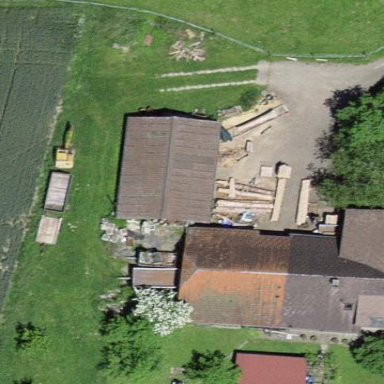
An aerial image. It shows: Shed building.